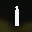
Label: 1